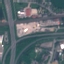
Land use / land cover: Highway